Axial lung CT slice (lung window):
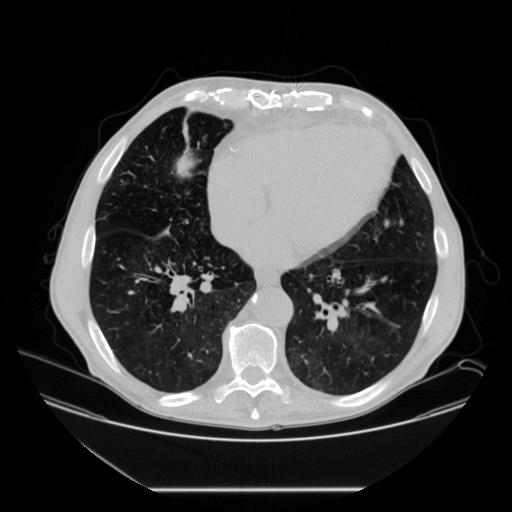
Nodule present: no